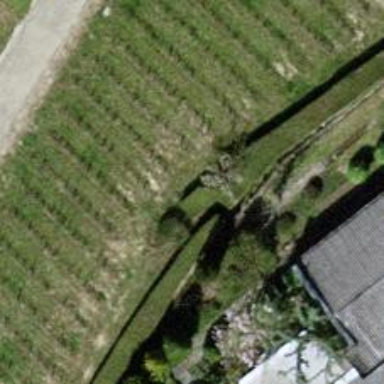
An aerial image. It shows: Hedge acting as barrier.